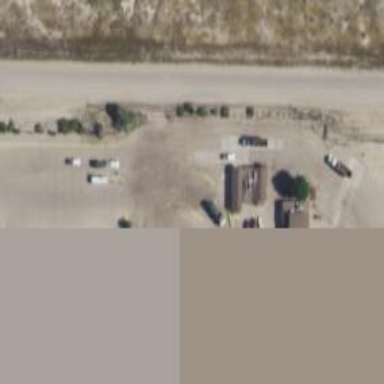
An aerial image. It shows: Weighbridge facility.